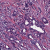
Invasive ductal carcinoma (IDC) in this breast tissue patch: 1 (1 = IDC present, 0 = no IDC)